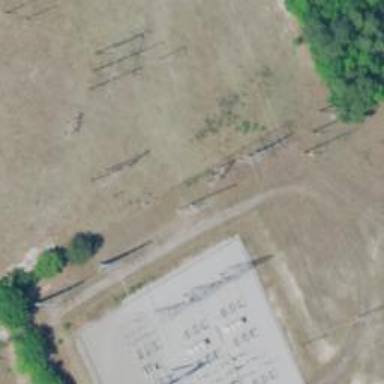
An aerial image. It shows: H-frame power tower with distinctive design.